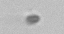
Label: nanoplankton_mix